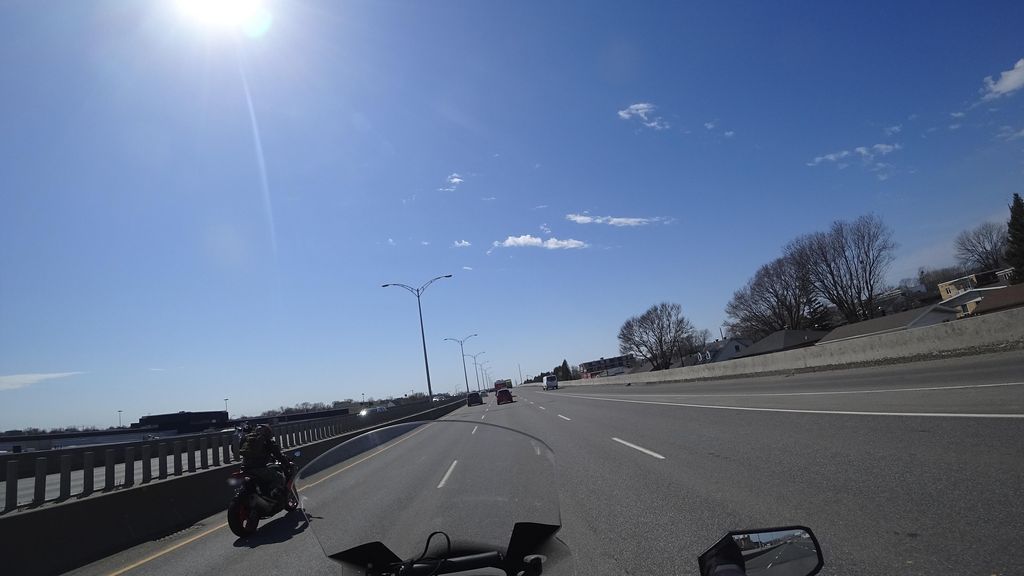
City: quebec_city